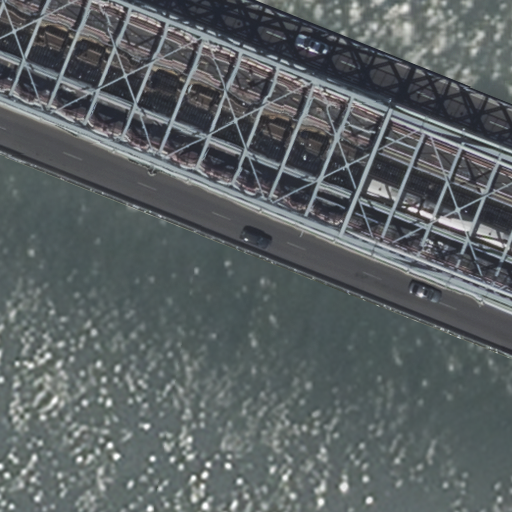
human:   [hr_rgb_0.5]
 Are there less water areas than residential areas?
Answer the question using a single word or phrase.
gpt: no

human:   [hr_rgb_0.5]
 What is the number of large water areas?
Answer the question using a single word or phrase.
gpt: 1

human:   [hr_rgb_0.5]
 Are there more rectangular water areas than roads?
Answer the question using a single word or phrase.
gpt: no

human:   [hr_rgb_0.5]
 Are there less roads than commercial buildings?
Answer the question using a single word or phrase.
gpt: no

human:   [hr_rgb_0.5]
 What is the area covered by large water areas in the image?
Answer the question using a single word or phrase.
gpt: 10607m2

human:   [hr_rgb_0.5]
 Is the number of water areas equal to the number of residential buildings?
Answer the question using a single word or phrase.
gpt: no

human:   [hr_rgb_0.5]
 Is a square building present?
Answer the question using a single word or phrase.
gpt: no

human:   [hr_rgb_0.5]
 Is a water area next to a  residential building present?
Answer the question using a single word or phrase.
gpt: no

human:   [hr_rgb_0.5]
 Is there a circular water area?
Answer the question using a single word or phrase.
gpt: no

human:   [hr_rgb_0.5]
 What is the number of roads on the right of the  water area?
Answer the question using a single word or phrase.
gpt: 0

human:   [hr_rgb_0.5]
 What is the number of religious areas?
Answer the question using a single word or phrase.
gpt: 0

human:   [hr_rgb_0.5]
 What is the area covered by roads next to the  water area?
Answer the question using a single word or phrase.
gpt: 0m2

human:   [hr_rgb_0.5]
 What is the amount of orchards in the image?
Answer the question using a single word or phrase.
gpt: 0

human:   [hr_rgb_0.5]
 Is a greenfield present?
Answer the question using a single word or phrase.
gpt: no

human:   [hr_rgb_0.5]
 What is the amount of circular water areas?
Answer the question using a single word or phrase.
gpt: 0

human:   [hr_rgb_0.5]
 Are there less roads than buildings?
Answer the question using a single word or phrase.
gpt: no

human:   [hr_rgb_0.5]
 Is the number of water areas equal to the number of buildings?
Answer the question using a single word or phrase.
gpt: no

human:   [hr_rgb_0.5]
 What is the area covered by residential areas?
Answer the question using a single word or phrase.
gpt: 0m2

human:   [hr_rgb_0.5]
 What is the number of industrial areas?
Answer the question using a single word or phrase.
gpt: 0

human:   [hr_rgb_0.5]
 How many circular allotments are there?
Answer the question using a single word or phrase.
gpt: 0

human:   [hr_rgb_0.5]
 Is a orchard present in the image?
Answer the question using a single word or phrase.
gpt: no

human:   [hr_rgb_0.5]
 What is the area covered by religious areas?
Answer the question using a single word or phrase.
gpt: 0m2

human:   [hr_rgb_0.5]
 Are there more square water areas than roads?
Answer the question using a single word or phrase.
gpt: no

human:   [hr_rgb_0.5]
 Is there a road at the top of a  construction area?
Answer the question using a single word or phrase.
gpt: no

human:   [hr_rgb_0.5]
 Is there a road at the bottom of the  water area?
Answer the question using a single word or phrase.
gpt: no

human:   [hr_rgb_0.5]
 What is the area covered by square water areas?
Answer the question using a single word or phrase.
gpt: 0m2

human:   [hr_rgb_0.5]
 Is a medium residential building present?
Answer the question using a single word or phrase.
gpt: no

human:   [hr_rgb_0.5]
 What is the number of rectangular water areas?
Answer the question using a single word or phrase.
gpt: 1

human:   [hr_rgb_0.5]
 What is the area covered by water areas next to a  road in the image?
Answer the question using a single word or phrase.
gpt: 10607m2

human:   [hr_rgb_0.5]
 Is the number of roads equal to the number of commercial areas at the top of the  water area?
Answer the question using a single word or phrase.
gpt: no

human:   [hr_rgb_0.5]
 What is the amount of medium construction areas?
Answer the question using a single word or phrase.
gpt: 0

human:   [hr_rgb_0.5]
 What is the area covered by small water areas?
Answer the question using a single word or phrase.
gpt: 0m2

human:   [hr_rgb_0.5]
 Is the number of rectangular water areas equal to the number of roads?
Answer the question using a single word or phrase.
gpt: no

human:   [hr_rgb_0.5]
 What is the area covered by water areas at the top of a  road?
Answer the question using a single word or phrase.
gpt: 0m2

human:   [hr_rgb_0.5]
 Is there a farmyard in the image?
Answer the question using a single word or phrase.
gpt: no

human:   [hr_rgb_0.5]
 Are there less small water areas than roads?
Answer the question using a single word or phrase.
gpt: yes